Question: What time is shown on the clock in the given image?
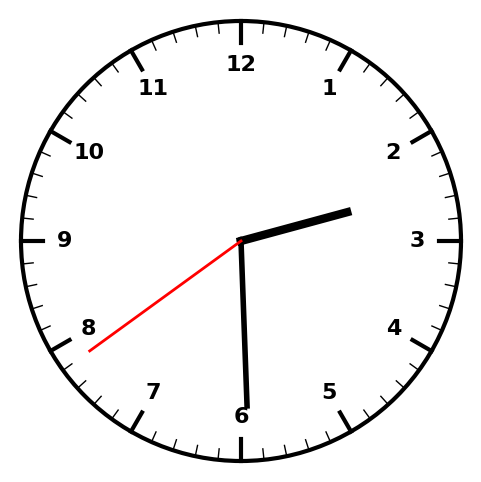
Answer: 02:29:39